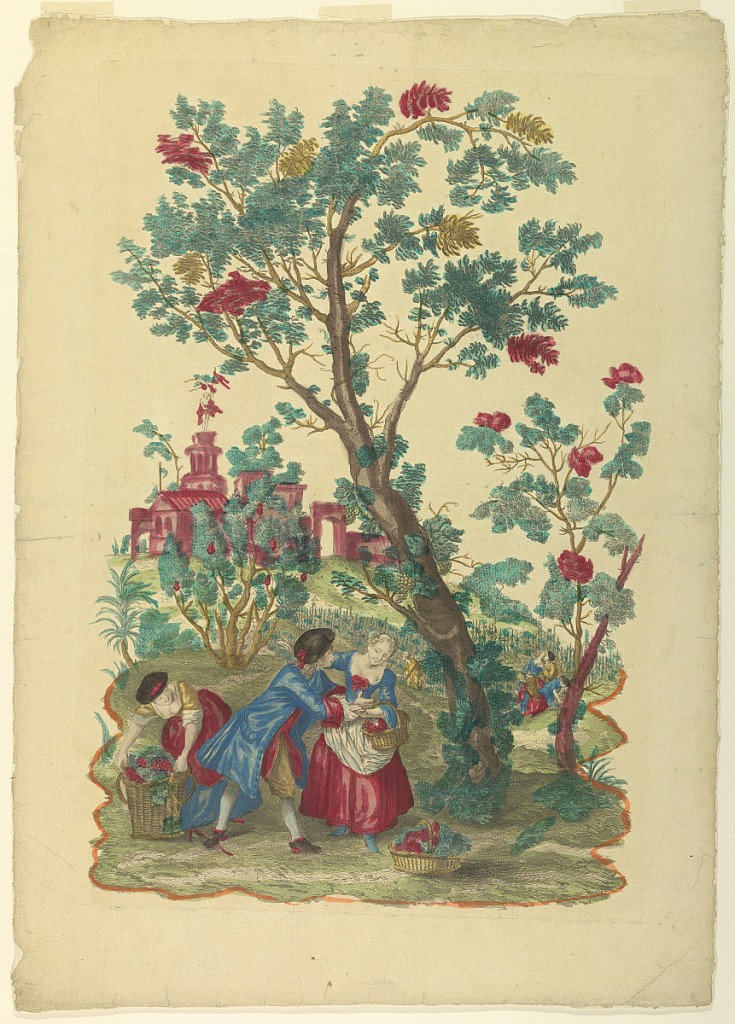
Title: Gathering grapes
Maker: Alexis Peyrotte, French, 1699–1769
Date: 1730–40
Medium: Hand-colored etching with watercolor on paper
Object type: Print
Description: Boys and girls engaged in gathering grapes into baskets and in love-making. A couple and a girl under a tree in the foreground; others in a vineyard in the background. Houses in the left distance.